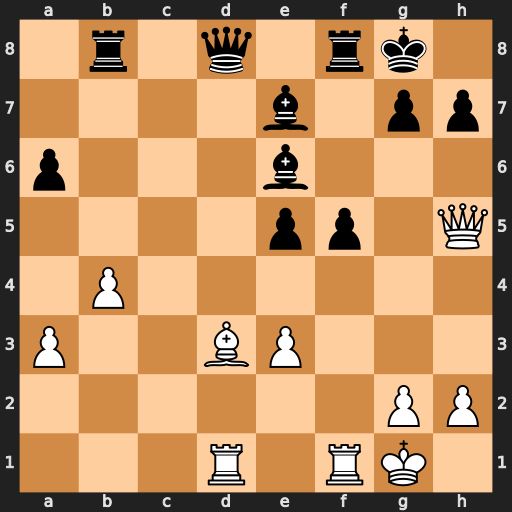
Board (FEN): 1r1q1rk1/4b1pp/p3b3/4pp1Q/1P6/P2BP3/6PP/3R1RK1
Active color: w
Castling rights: -
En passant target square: -
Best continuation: Bxf5 Bxf5 Rxd8